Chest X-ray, AP view. Patient: 69 years old, sex M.
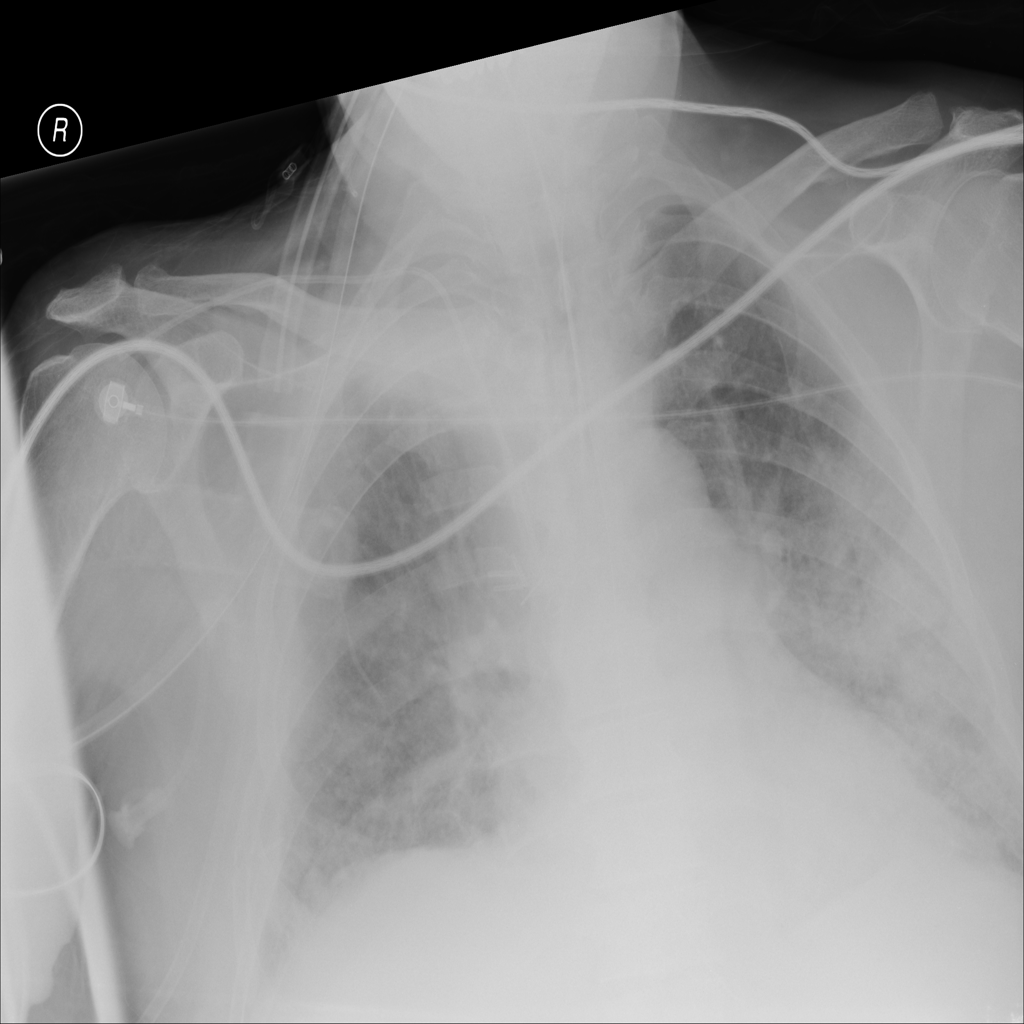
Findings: Infiltration